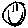
Label: smiley face